Field crop: maize
Growth stage: 2
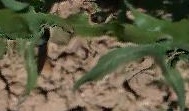
Species: maize